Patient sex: M
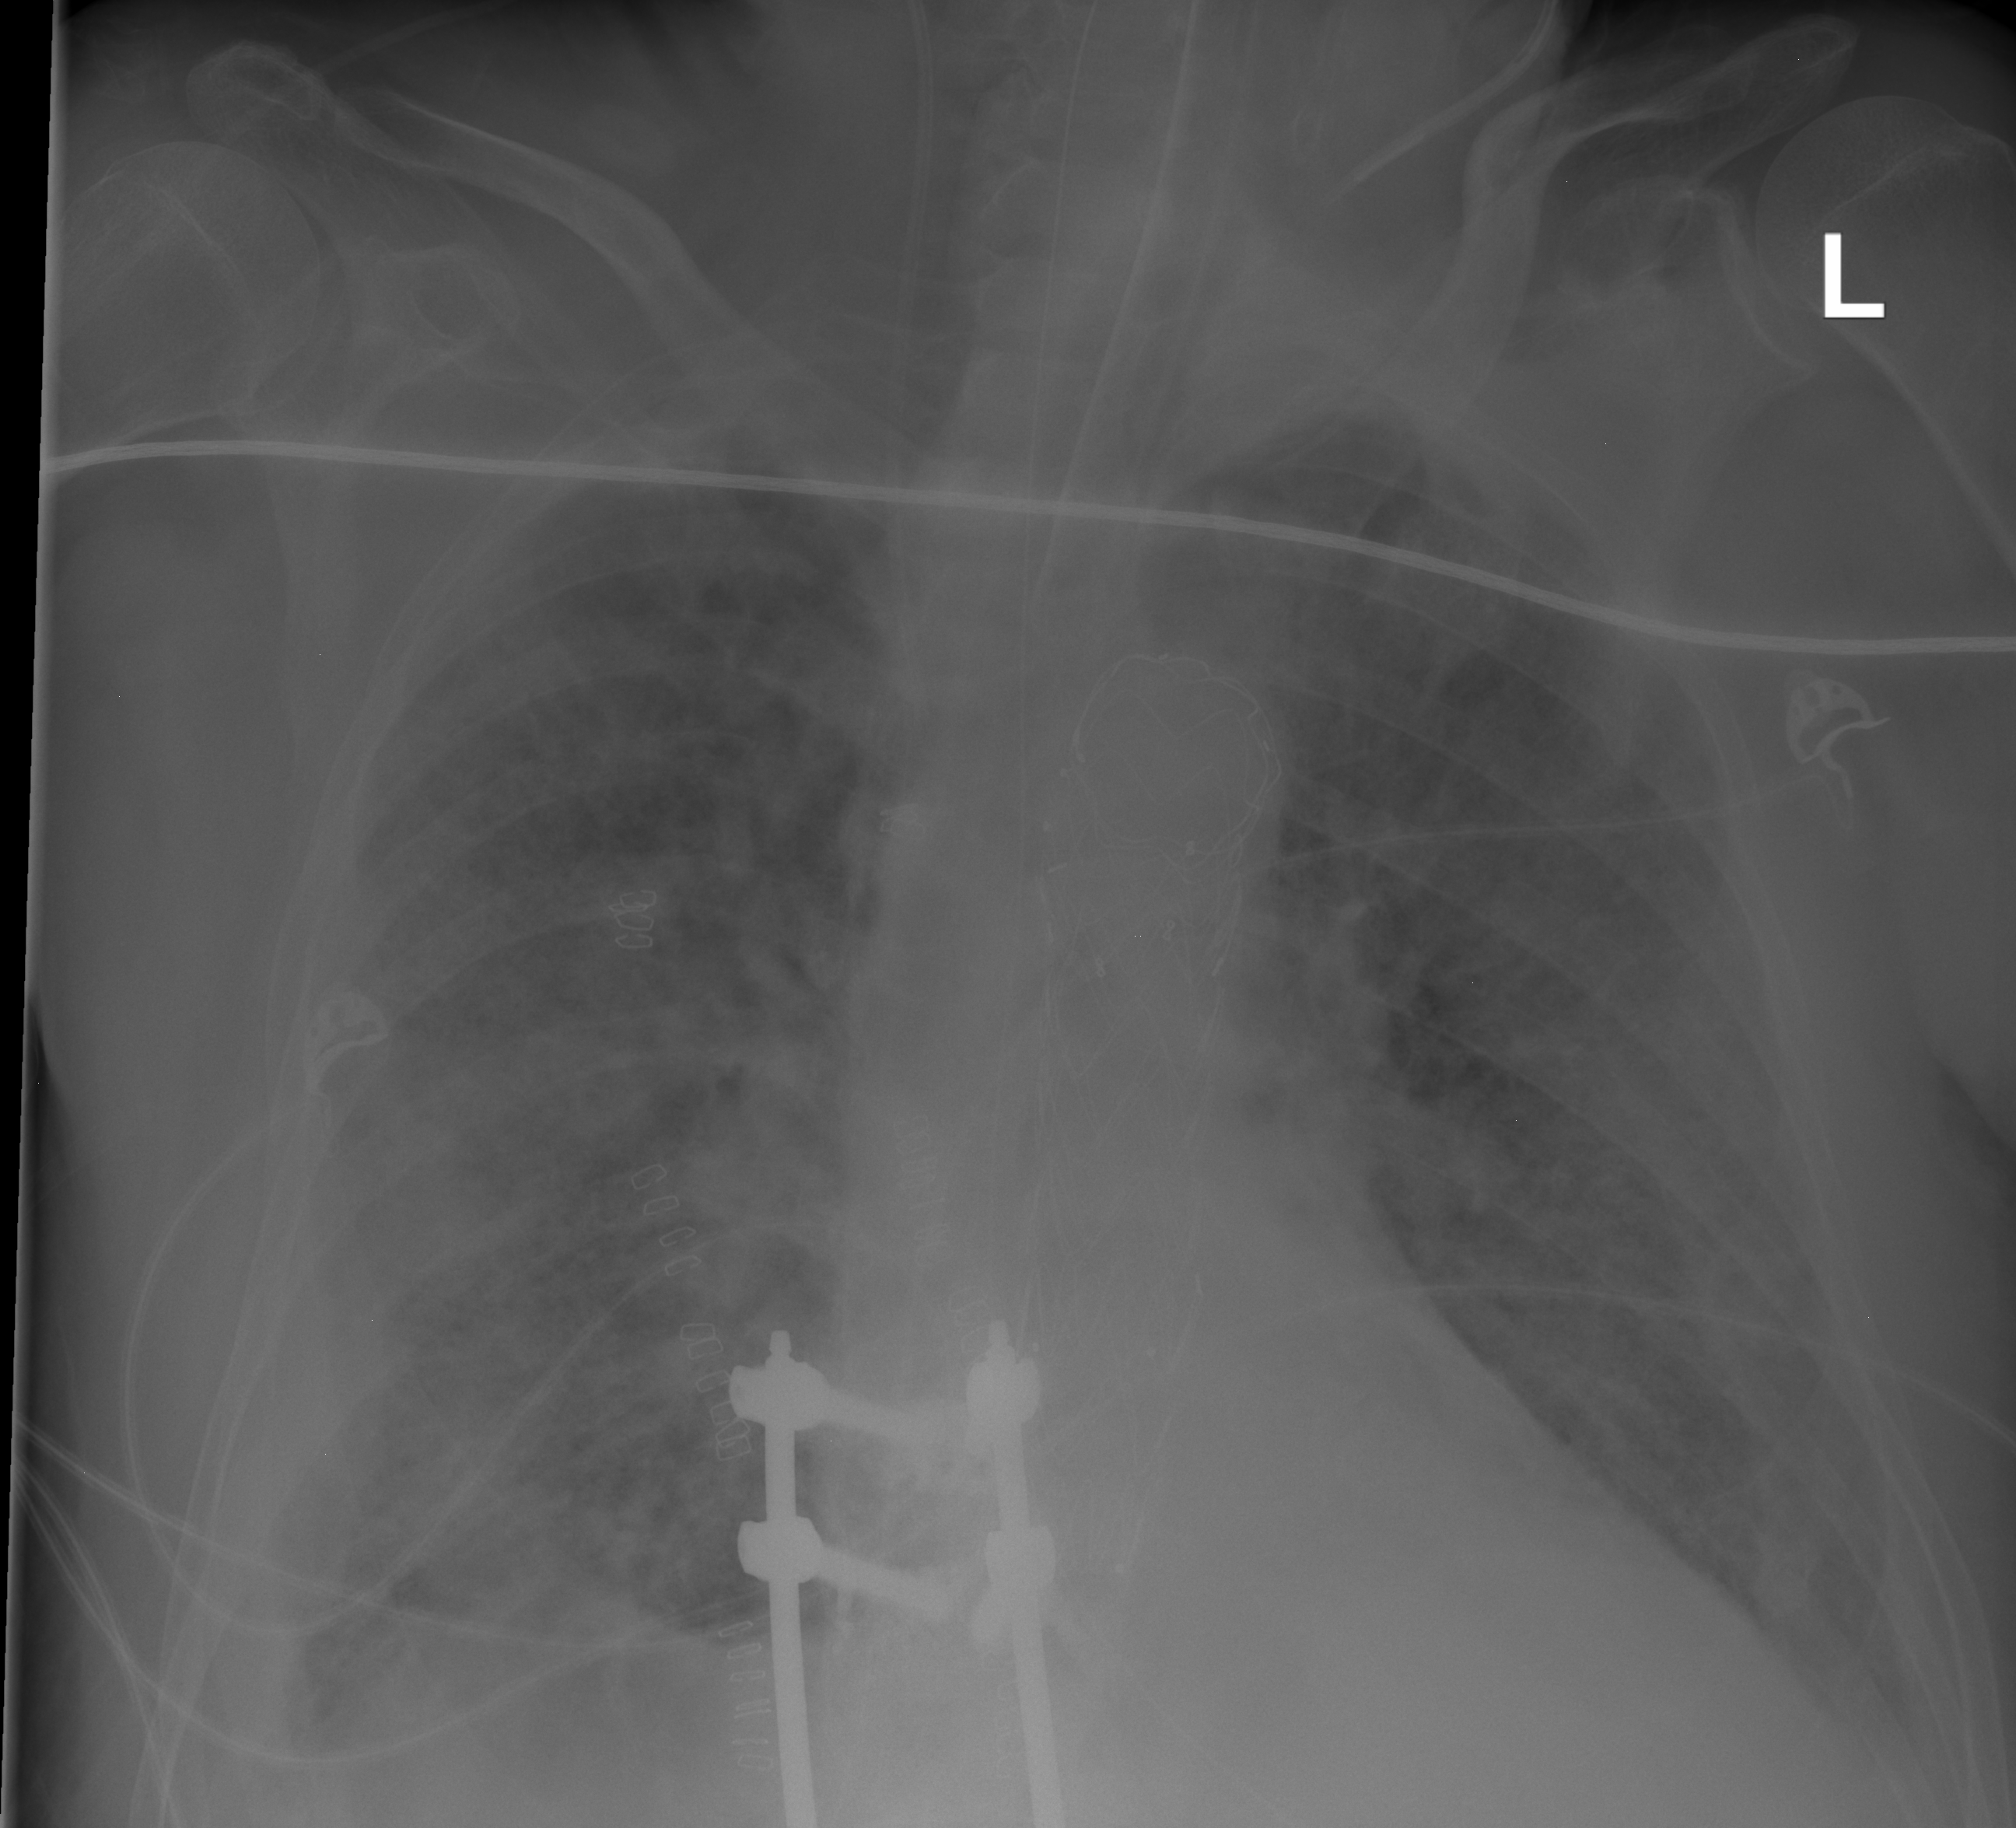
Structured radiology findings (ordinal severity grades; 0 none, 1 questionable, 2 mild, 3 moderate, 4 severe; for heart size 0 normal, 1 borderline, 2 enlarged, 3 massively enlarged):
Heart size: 2
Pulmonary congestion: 2
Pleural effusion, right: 2
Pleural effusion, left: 2
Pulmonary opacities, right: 4
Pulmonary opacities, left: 4
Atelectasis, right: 3
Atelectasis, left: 3